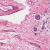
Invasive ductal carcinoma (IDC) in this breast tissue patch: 0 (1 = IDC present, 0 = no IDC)